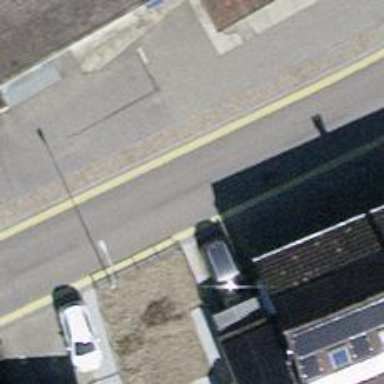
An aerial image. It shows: Public transport stop position.